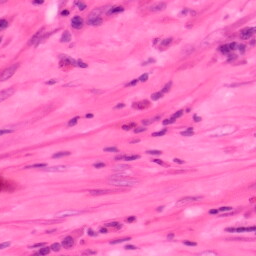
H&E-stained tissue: Colon